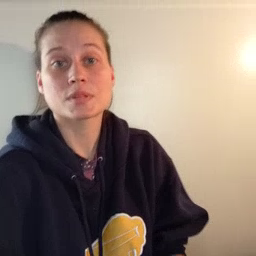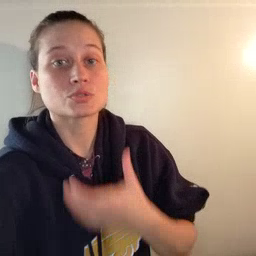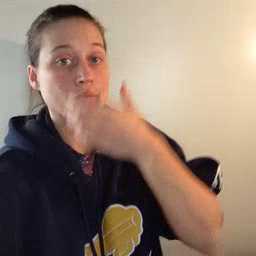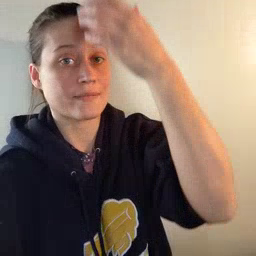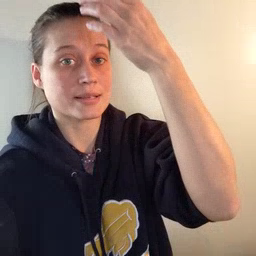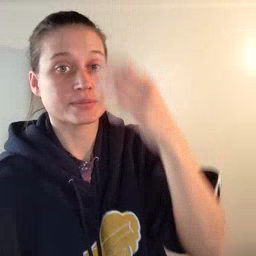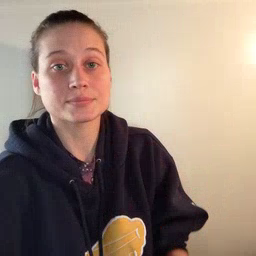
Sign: giraffe